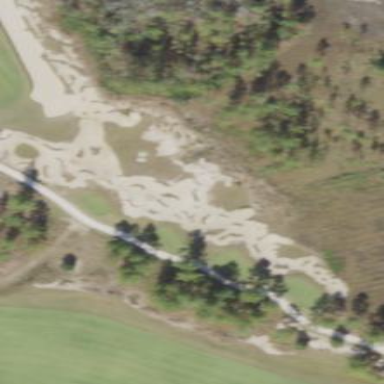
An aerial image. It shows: Bunker on golf course.